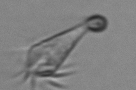
Label: Paratontonia_gracillima